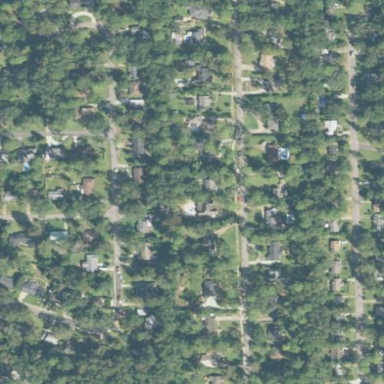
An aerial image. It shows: This residential area consists of single-family homes.